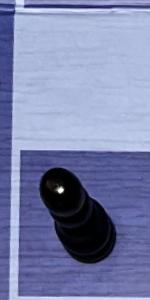
Label: Pawn_Black